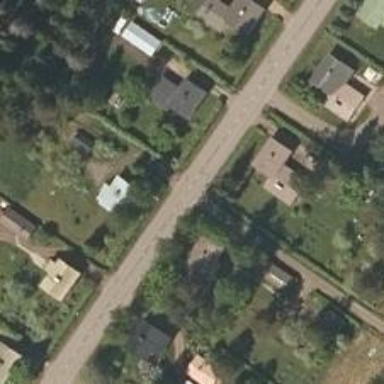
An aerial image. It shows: Residential road with grade 1 tracktype.